Question: I am working on an Arabic (rtl direction) form with a ui calendar for selecting dob. using jquery.ui.datepicker.js
There is no 'left' or 'right' style coming from script to position the calendar near the input location. 'top' value is correct.
Now the calendar is positioned to the right of the page.

It works fine in the ltr version.
Do I need any additional fixes for rtl page?
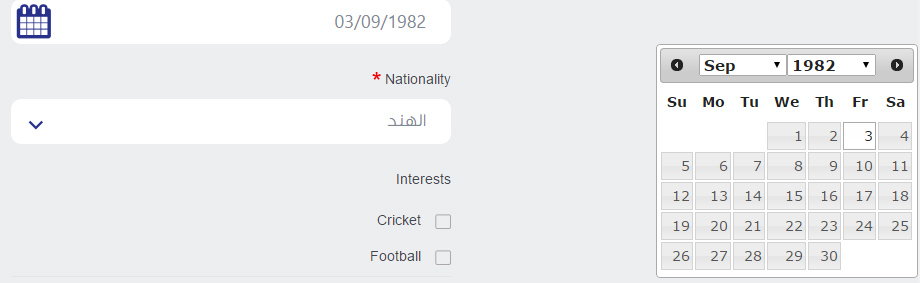
Answer: From <URL> you can try it as below:
<URL>
Initialize the 'datepicker' with the 'isRTL' option specified:
'''
$( ".selector" ).datepicker({
isRTL: true
});
'''
Get or set the 'isRTL' option, after initialization:
'''
// Getter
var isRTL = $( ".selector" ).datepicker( "option", "isRTL" );
// Setter
$( ".selector" ).datepicker( "option", "isRTL", true );
'''